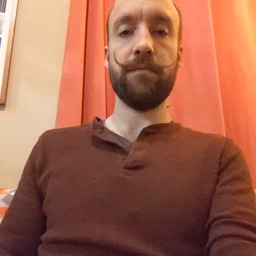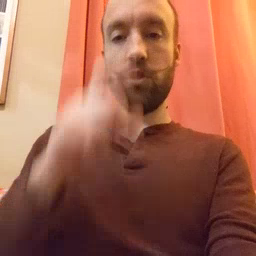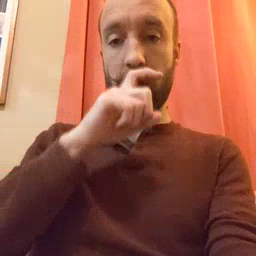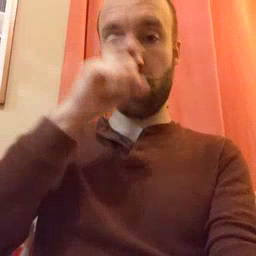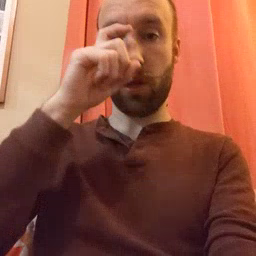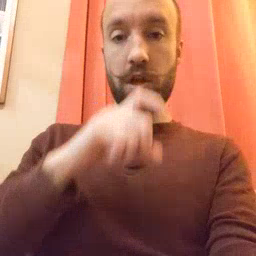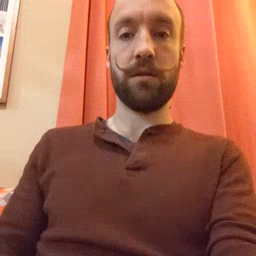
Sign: doll